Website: walmart
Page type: customer-info-address
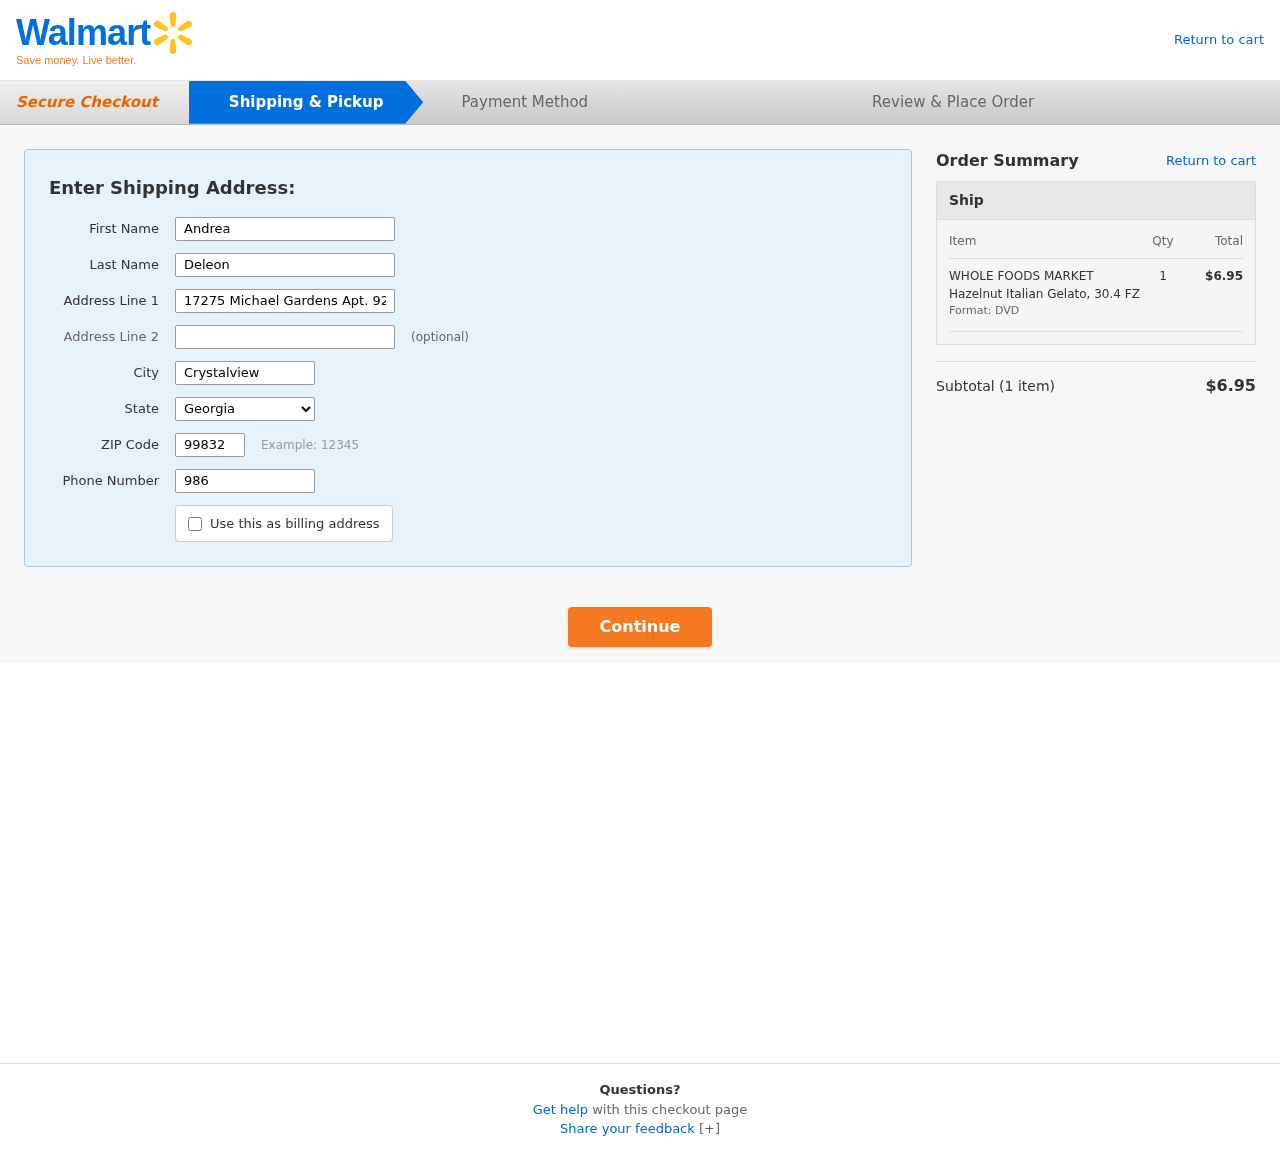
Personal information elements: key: PII_CITY
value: Crystalview
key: PII_FIRSTNAME
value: Andrea
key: PII_LASTNAME
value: Deleon
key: PII_PHONE
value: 9868479703
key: PII_POSTCODE
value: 99832
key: PII_STATE
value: Georgia
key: PII_STREET
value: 17275 Michael Gardens Apt. 926
Product elements: key: PRODUCT1_NAME
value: WHOLE FOODS MARKET Hazelnut Italian Gelato, 30.4 FZ
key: PRODUCT1_QUANTITY
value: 1
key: PRODUCT1_LINE_TOTAL
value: $6.95
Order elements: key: ORDER_NUM_ITEMS
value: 1
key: ORDER_SUBTOTAL
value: $6.95